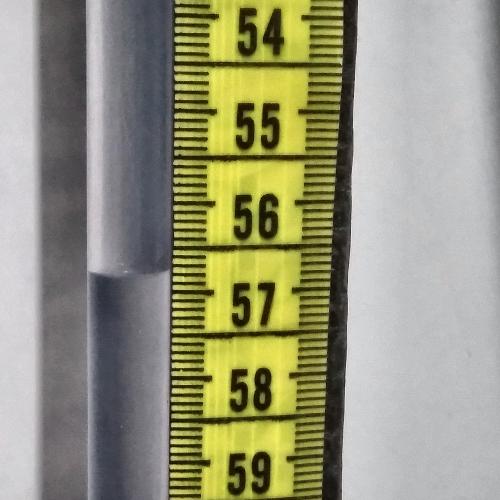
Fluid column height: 56.8 cm